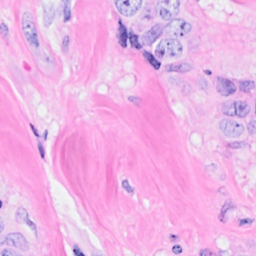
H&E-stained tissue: Breast